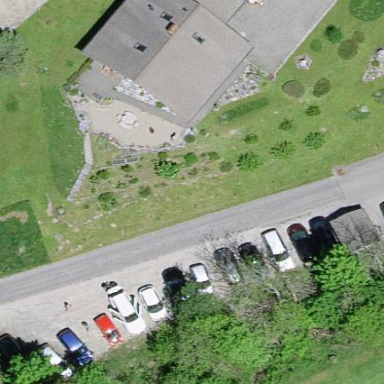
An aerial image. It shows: Parking area with gravel surface.